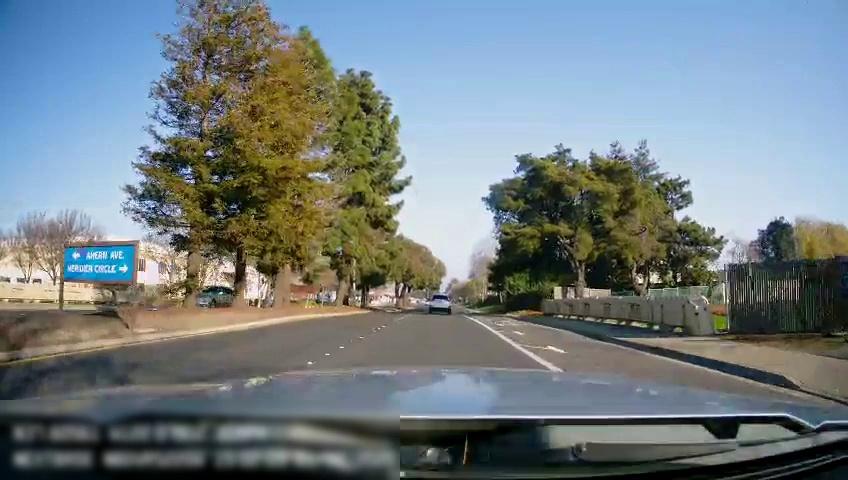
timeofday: Day
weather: Sunny
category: Drivable Space
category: Vehicles | SUV
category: Vehicles | Car
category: Lanes | Current Lane
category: Lanes | Current Lane
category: Lanes | Alternate Lane
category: Traffic | Signs